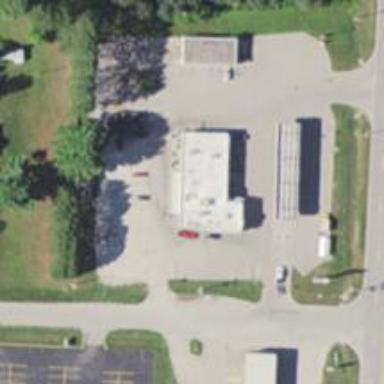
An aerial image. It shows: Convenience shop.